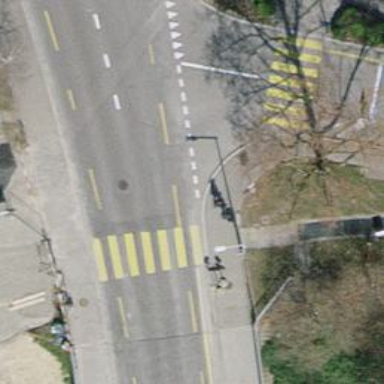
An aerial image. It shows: Uncontrolled zebra crossing on the road.